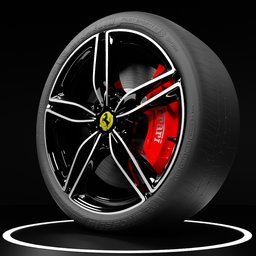
Label: mechanical